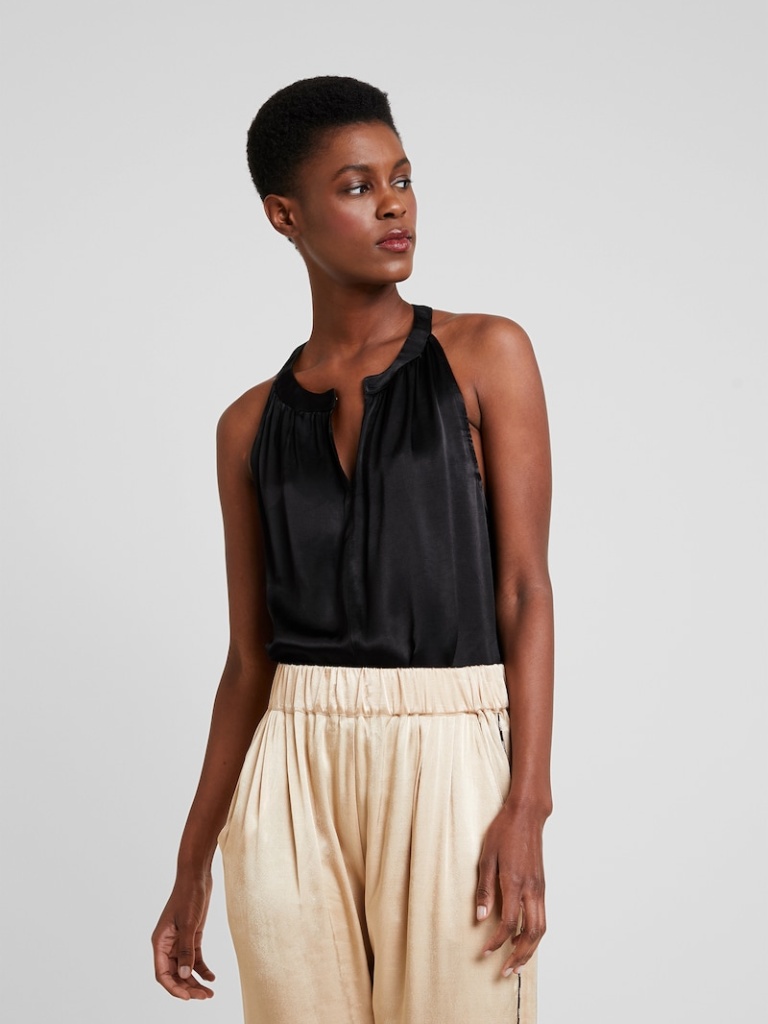
satin relaxed sleeveless thigh length Fully Tucked in halter blouse